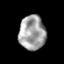
Tissue: prostate
Cell type: Epithelial cells
Senescence score: 0.289
Nuclear area (px): 891
Mean DAPI intensity: 162.088